Question: I am trying to fit the input and button for the search form in the middle of my banner.
But this is what I get:

Here the HTML:
'''
<div class="header-container">
<div class="header">
<h1 class="logo"><strong>Magento Commerce</strong><a href="" title="Magento Commerce" class="logo"><img src="" alt="Magento Commerce" /></a></h1>
<div class="quick-access">
<form id="search_mini_form" action="/" method="get">
<div class="form-search">
<label for="search">Search:</label>
<input id="search" type="text" name="q" value="" class="input-text" maxlength="128" />
<button type="submit" title="Recherche" class="button"><span><span>Recherche</span></span></button>
<div id="search_autocomplete" class="search-autocomplete">
</div>
<script type="text/javascript">
//<![CDATA[
var searchForm = new Varien.searchForm('search_mini_form', 'search', 'Search entire store here...');
searchForm.initAutocomplete('/', 'search_autocomplete');
//]]>
</script>
</div>
</form>
<ul class="links">
<li class="first" ><a href="" title="Mon compte" >Mon compte</a> </li>
<li><a href="" title="My Wishlist" >My Wishlist</a></li>
<li><a href="" title="My Cart" class="top-link-cart">My Cart</a></li>
<li><a href="" title="Checkout" class="top-link-checkout">Checkout</a></li>
<li><a href="" title="Blog" class="top-link-blog">Blog</a> </li>
<li class=" last"><a href="" title="Se connecter" >Se connecter</a></li>
</ul>
</div>
</div>
</div>
'''
Here is the CSS:
'''
.header-container {
position:fixed;
background-color: #000;
height:40px;
line-height:40px;
width:100%;
color:#fff;
}
.header {
text-align:right;
height:40px;
line-height:40px;
z-index:10;
}
.header .quick-access {
height: 40px;
line-height: 40px;
}
.header .form-search {
float:right;
height:40px;
width: auto;
line-height:40px;
}
form {
display: inline;
}
'''
I found a way to do it with 'display: table-cell;' and 'vertical-align: middle;' but I don't want to use this technique because I want to support older browsers.
So how come the technique:
'''
height: 40px;
line-height: 40px;
'''
is only working with the ul list menu and not with the input and button?
UPDATE
Here is the jsfiddle link where you can see the problem: <URL>
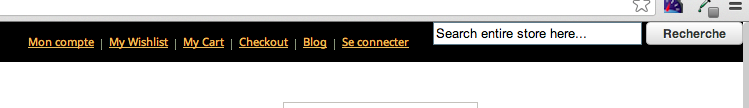
Answer: I will suggest to not using line-height for this... It's not a text block.
Instead... I will use padding-top like this:
'''
.header .form-search {
float: right;
height: 40px;
padding-top: 10px;
box-sizing: border-box;
-moz-box-sizing: border-box; /* FF */
width: auto;
}
'''
Update fiddle: <URL>